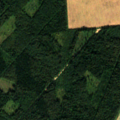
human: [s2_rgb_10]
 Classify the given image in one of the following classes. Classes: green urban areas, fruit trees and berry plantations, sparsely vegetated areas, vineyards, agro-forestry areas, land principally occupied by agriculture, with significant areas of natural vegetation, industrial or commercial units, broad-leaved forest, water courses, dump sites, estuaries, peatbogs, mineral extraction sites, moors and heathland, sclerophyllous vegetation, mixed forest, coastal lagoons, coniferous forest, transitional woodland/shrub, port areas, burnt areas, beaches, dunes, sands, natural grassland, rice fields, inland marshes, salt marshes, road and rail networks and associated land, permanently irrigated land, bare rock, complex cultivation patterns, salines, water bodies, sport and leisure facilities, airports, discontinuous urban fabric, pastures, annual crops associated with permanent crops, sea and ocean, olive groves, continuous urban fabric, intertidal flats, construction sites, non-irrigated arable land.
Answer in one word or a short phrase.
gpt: non-irrigated arable land, broad-leaved forest, mixed forest, transitional woodland/shrub